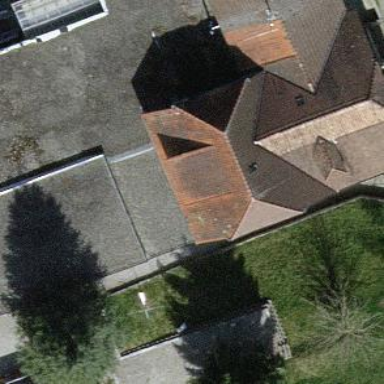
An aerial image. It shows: Detached building.